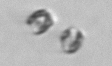
Label: Thalassiosira_sp_aff_mala